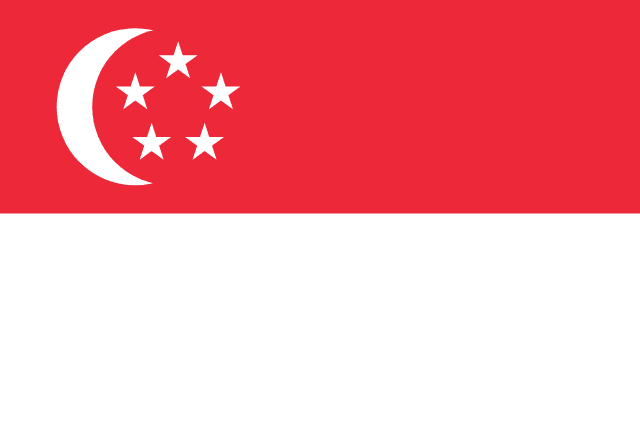
Country: Singapore
Country code: sg